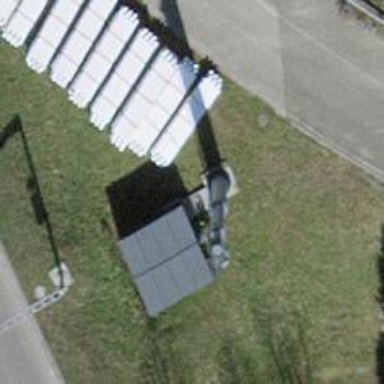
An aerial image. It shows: Man-made mast used for communication purposes.